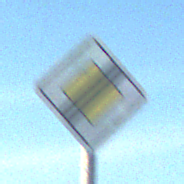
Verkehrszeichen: EndeVorfahrtsstrasse
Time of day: MorningAfternoon
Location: Outdoor (Suburban)
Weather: PartlyCloudy
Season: NotSpecified
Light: Natural